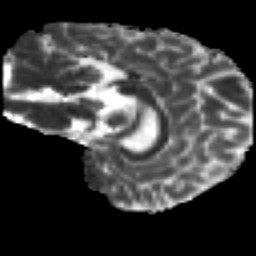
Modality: MD
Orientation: sagittal
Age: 25
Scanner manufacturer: siemens
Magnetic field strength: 3 T
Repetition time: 2.2 s
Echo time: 0.084 s